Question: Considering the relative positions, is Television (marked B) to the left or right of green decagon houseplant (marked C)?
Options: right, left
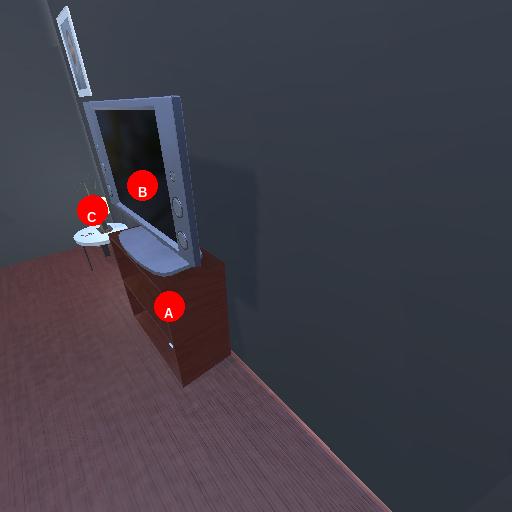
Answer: right